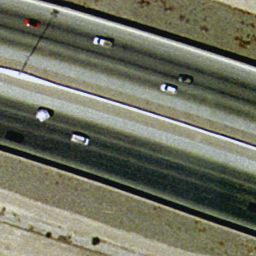
Label: freeway